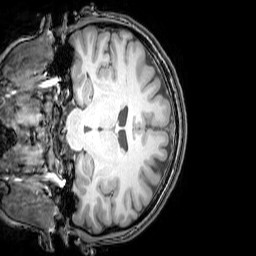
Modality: T1w
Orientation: coronal
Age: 23
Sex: female
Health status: healthy
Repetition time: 0.081 s
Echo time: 0.037 s